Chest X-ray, AP view. Patient: 71 years old, sex M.
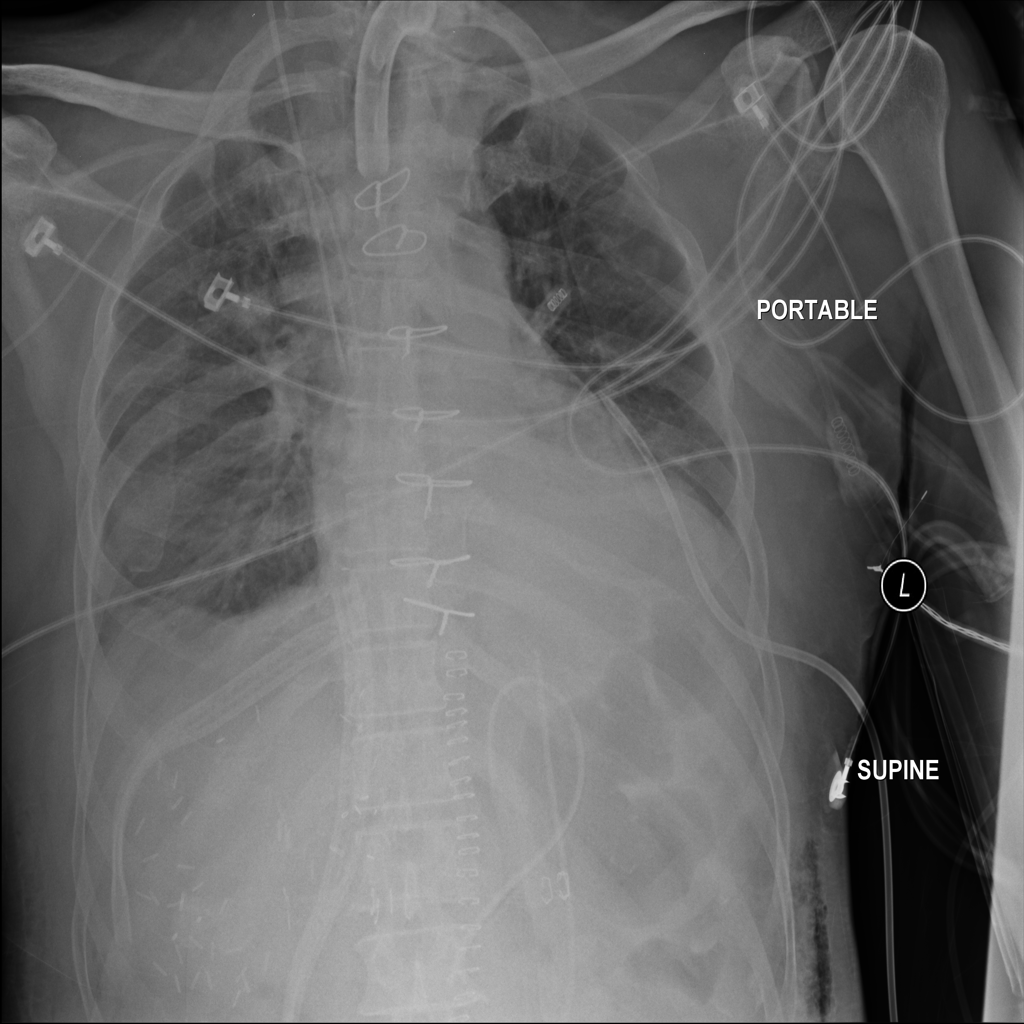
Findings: No Finding